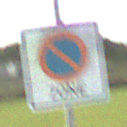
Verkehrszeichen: BeginnEingeschraenktesHalteverbotZone
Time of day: MorningAfternoon
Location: Outdoor (Suburban)
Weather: PartlyCloudy
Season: NotSpecified
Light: Natural